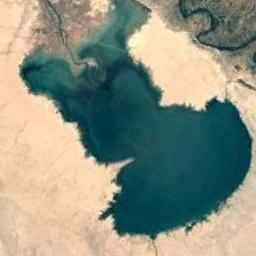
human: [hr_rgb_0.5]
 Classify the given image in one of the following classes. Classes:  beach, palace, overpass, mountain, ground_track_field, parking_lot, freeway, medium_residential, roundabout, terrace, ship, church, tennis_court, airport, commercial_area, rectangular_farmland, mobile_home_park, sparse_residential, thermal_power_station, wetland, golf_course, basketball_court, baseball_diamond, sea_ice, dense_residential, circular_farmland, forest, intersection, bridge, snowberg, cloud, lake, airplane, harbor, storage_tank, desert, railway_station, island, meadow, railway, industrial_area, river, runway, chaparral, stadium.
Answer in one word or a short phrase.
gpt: lake